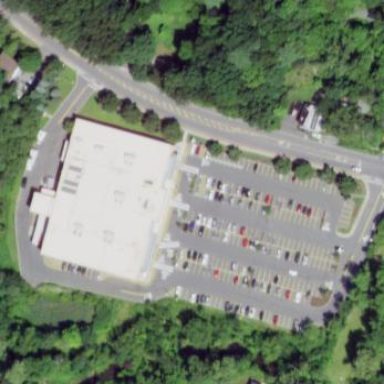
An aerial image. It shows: Retail building housing supermarket.